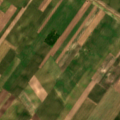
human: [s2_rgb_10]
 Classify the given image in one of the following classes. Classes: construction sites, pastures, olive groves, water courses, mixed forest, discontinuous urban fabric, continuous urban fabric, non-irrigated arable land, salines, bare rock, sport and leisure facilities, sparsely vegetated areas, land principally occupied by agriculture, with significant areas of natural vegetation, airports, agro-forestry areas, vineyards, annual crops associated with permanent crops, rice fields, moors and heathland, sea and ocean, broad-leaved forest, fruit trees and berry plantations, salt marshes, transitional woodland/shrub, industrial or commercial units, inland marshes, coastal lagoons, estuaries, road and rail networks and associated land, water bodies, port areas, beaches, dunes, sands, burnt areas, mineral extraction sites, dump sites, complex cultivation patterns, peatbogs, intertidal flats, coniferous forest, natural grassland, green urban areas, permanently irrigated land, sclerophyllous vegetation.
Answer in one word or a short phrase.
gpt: non-irrigated arable land